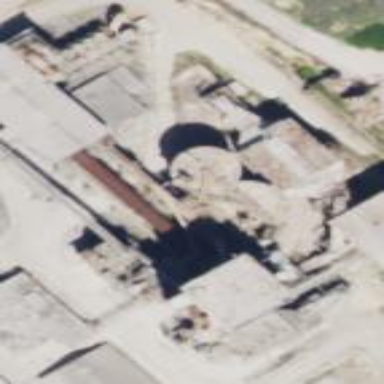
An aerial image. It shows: Industrial building with works in progress.